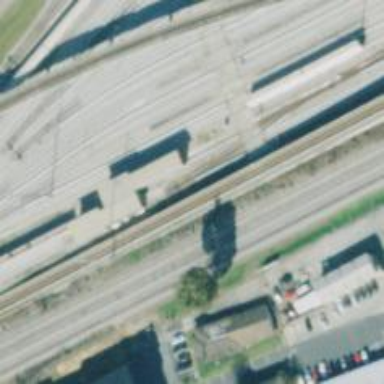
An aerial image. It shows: Electrified rail in service yard.